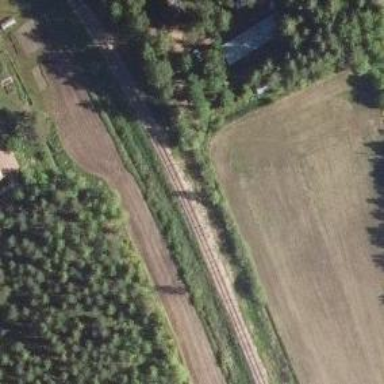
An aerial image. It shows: Rail track of class B1.